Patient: sex M, age 61
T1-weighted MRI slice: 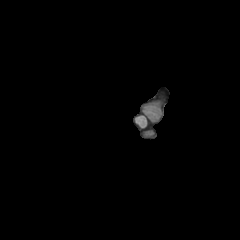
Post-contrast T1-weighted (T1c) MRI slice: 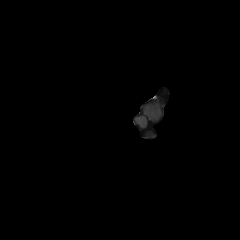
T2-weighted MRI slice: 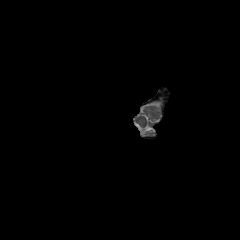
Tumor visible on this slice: no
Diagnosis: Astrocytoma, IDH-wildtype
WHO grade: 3